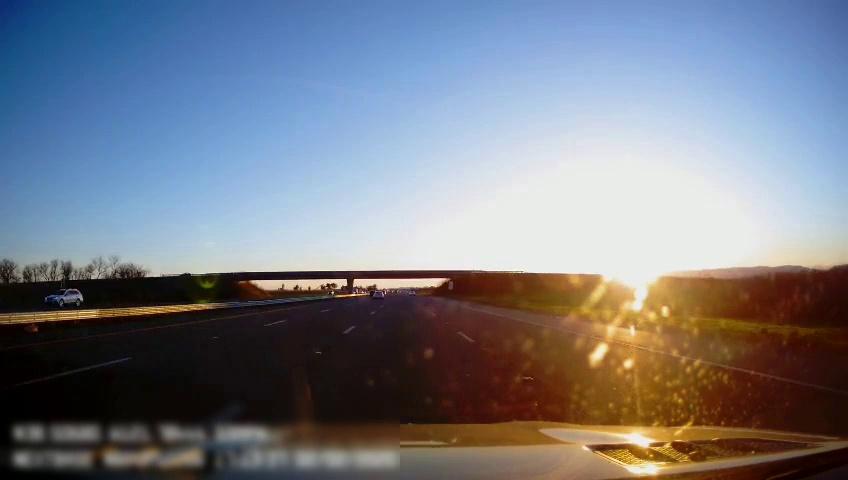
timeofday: Day
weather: Sunny
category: Drivable Space
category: Vehicles | Car
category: Vehicles | SUV
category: Vehicles | Car
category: Lanes | Alternate Lane
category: Lanes | Alternate Lane
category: Lanes | Current Lane
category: Lanes | Current Lane
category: Lanes | Alternate Lane